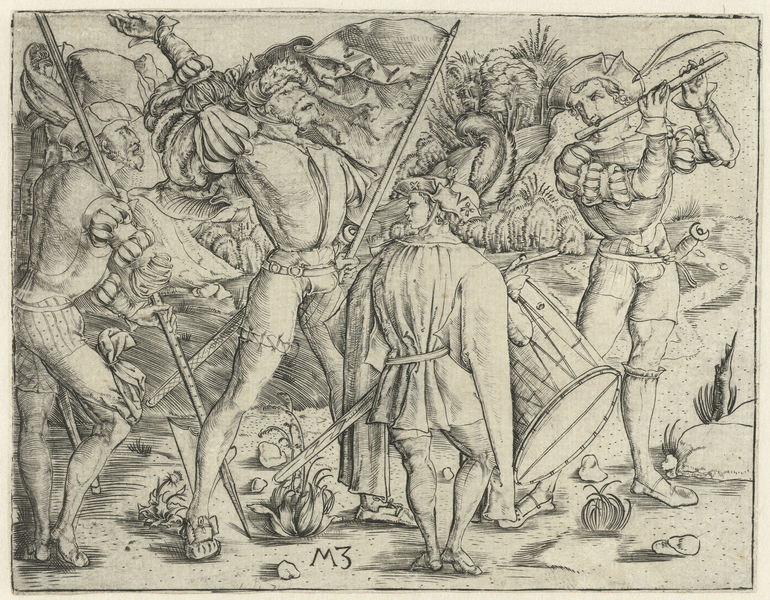
Titel: De vier soldaten
Künstler: Monogrammist MZ
Standort: Amsterdam
Institution: Rijksmuseum
Schlagwörter: fight, hat, men, people, soldier, soldiers, sword, swords, white, black, old, plant, feather, man, rock, rocks, armor, boy, uniform, grass, path, plants, road, drawing, black and white, band, drum, drummer, etching, hats, sketch, battle, beard, flag, fahne, fahnen, human, party, clothes, music, shoes, musician, pencil, war, hero, flute, instruments, humans, stick, durer, spears, weeds, middle ages, chaos, banner, schwerter, pike, pipe, lance, weapons, schwert, waffen, flöte, drums, piper, conquest, win, renaisance, sieg, fife, m3, landsknecht, minisanger, fluite, floutist, spielmann, landsknechte, trommel, musikant, musikanten, diemenss, diemen